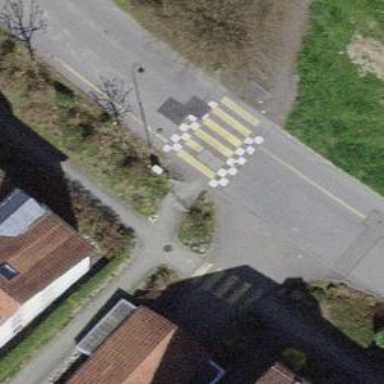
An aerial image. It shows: Footway with zebra crossing.